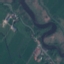
Label: River